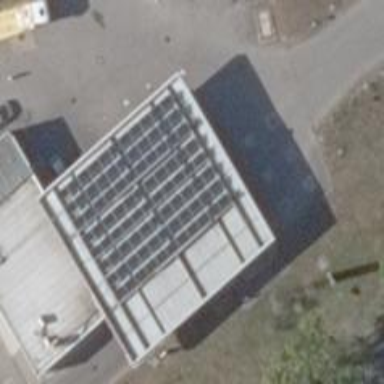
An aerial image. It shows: Fuel station.